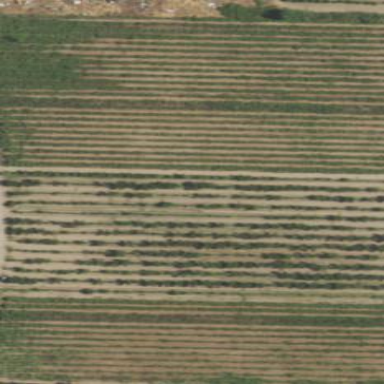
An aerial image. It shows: Vineyard.